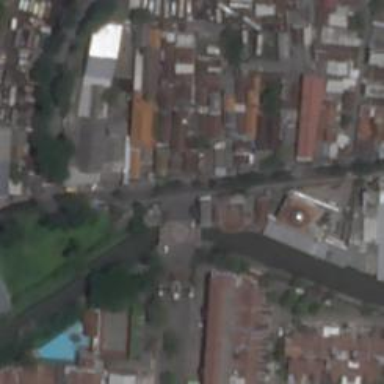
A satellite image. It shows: Residential road with bridge.